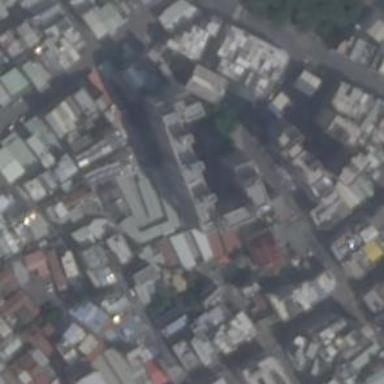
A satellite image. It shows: Image showing building with apartments.